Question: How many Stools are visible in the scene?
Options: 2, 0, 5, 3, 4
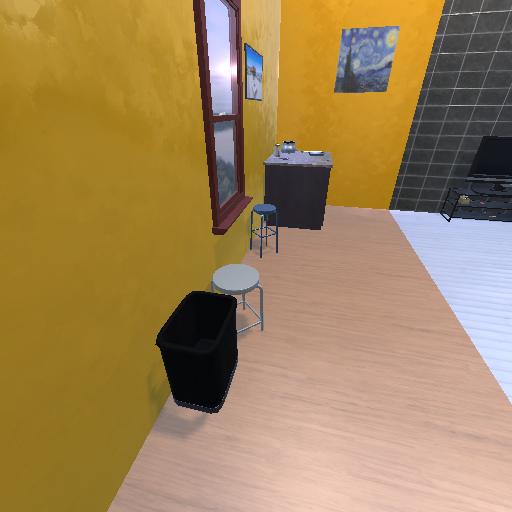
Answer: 2